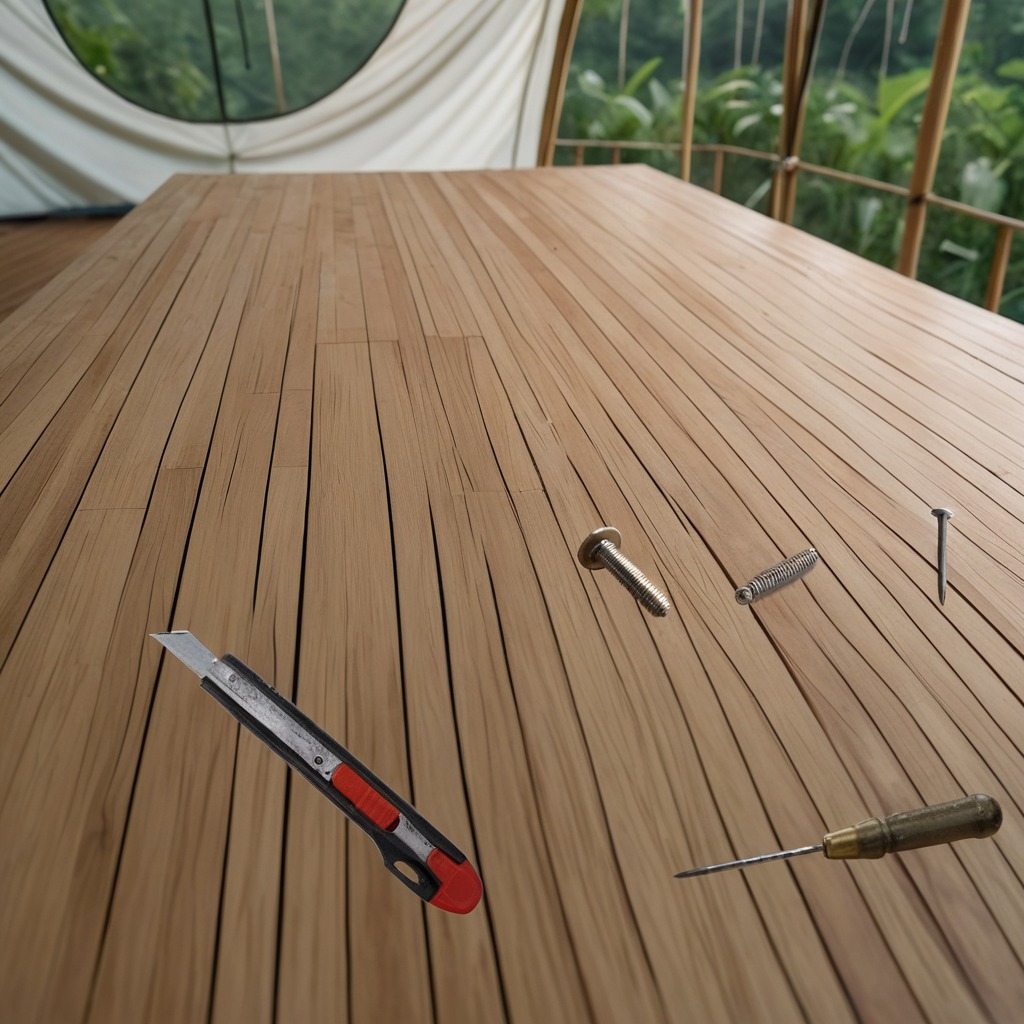
A utility knife, a metal machine screw, an iron nail, a coiled metal spring, and a screwdriver are lying on the wooden table.